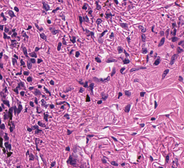
Tumor epithelial tissue: no
Tumor-associated stroma tissue: yes
Normal tissue: no